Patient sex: M
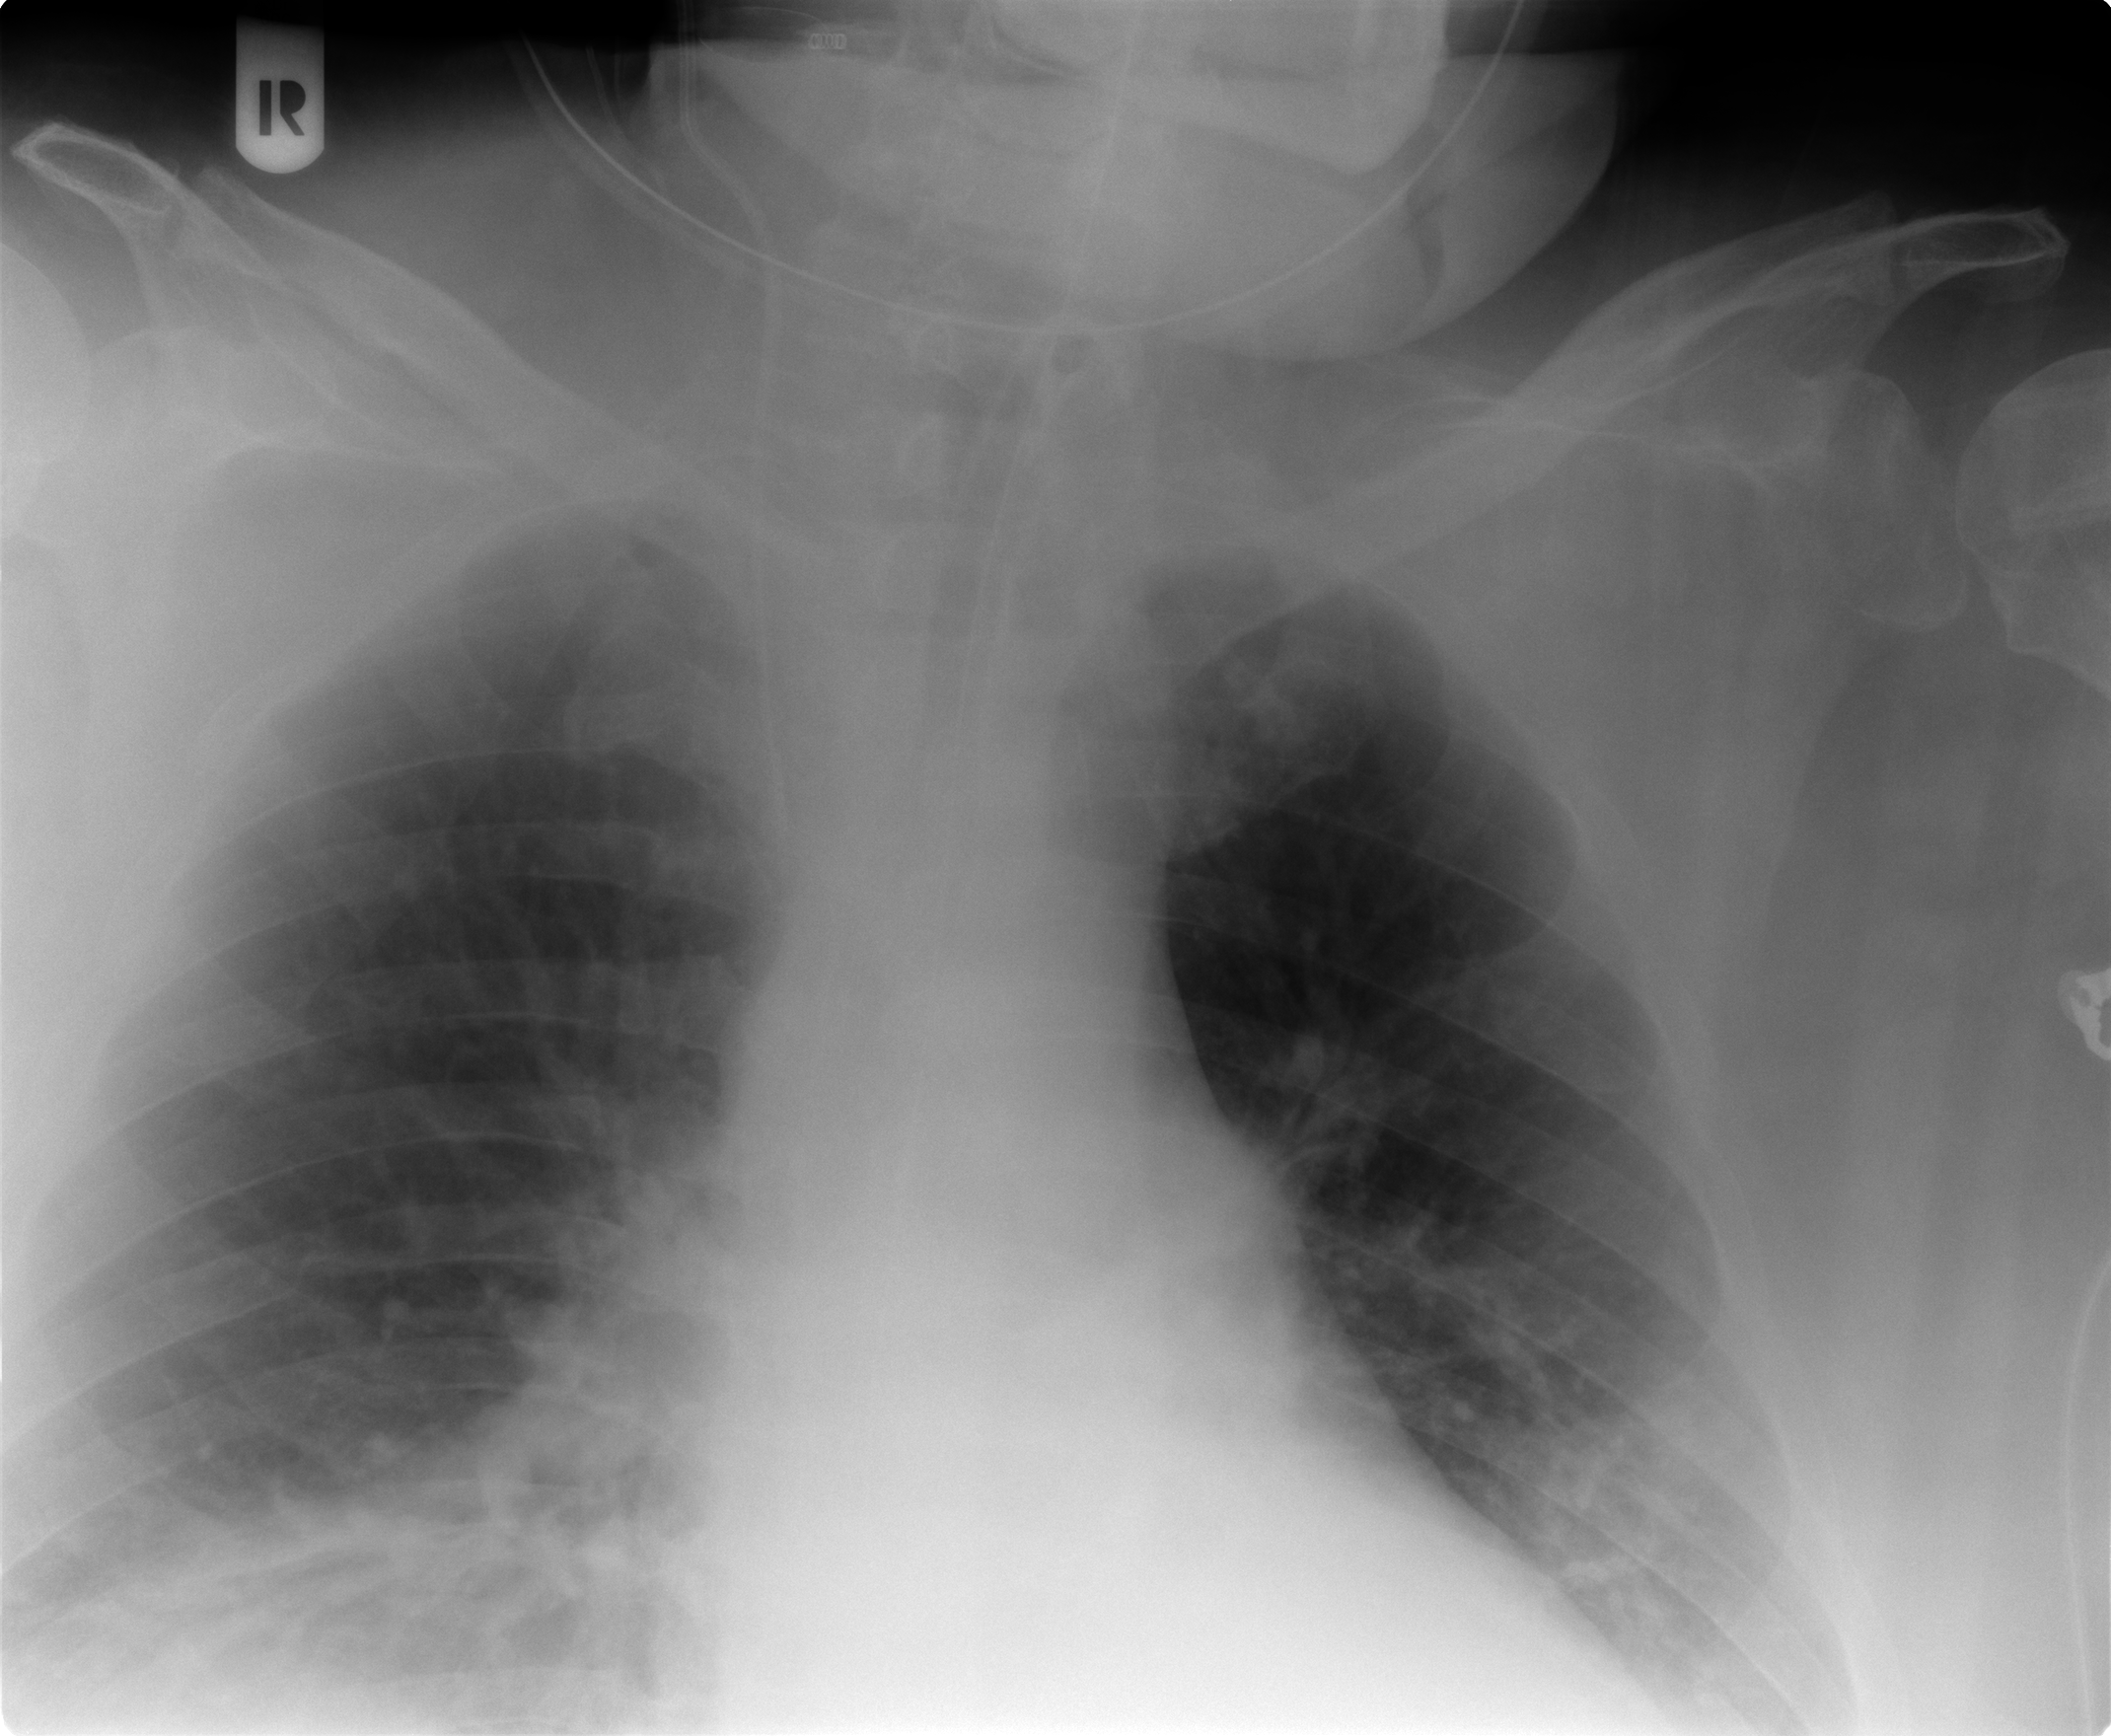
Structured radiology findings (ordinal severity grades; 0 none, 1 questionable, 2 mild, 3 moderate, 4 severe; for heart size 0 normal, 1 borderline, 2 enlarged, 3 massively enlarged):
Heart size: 2
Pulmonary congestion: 2
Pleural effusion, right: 2
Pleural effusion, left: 2
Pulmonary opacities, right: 1
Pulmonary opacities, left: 1
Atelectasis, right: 3
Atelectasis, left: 2